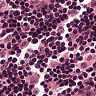
Metastatic tissue present: no